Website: macys
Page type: cross-sells
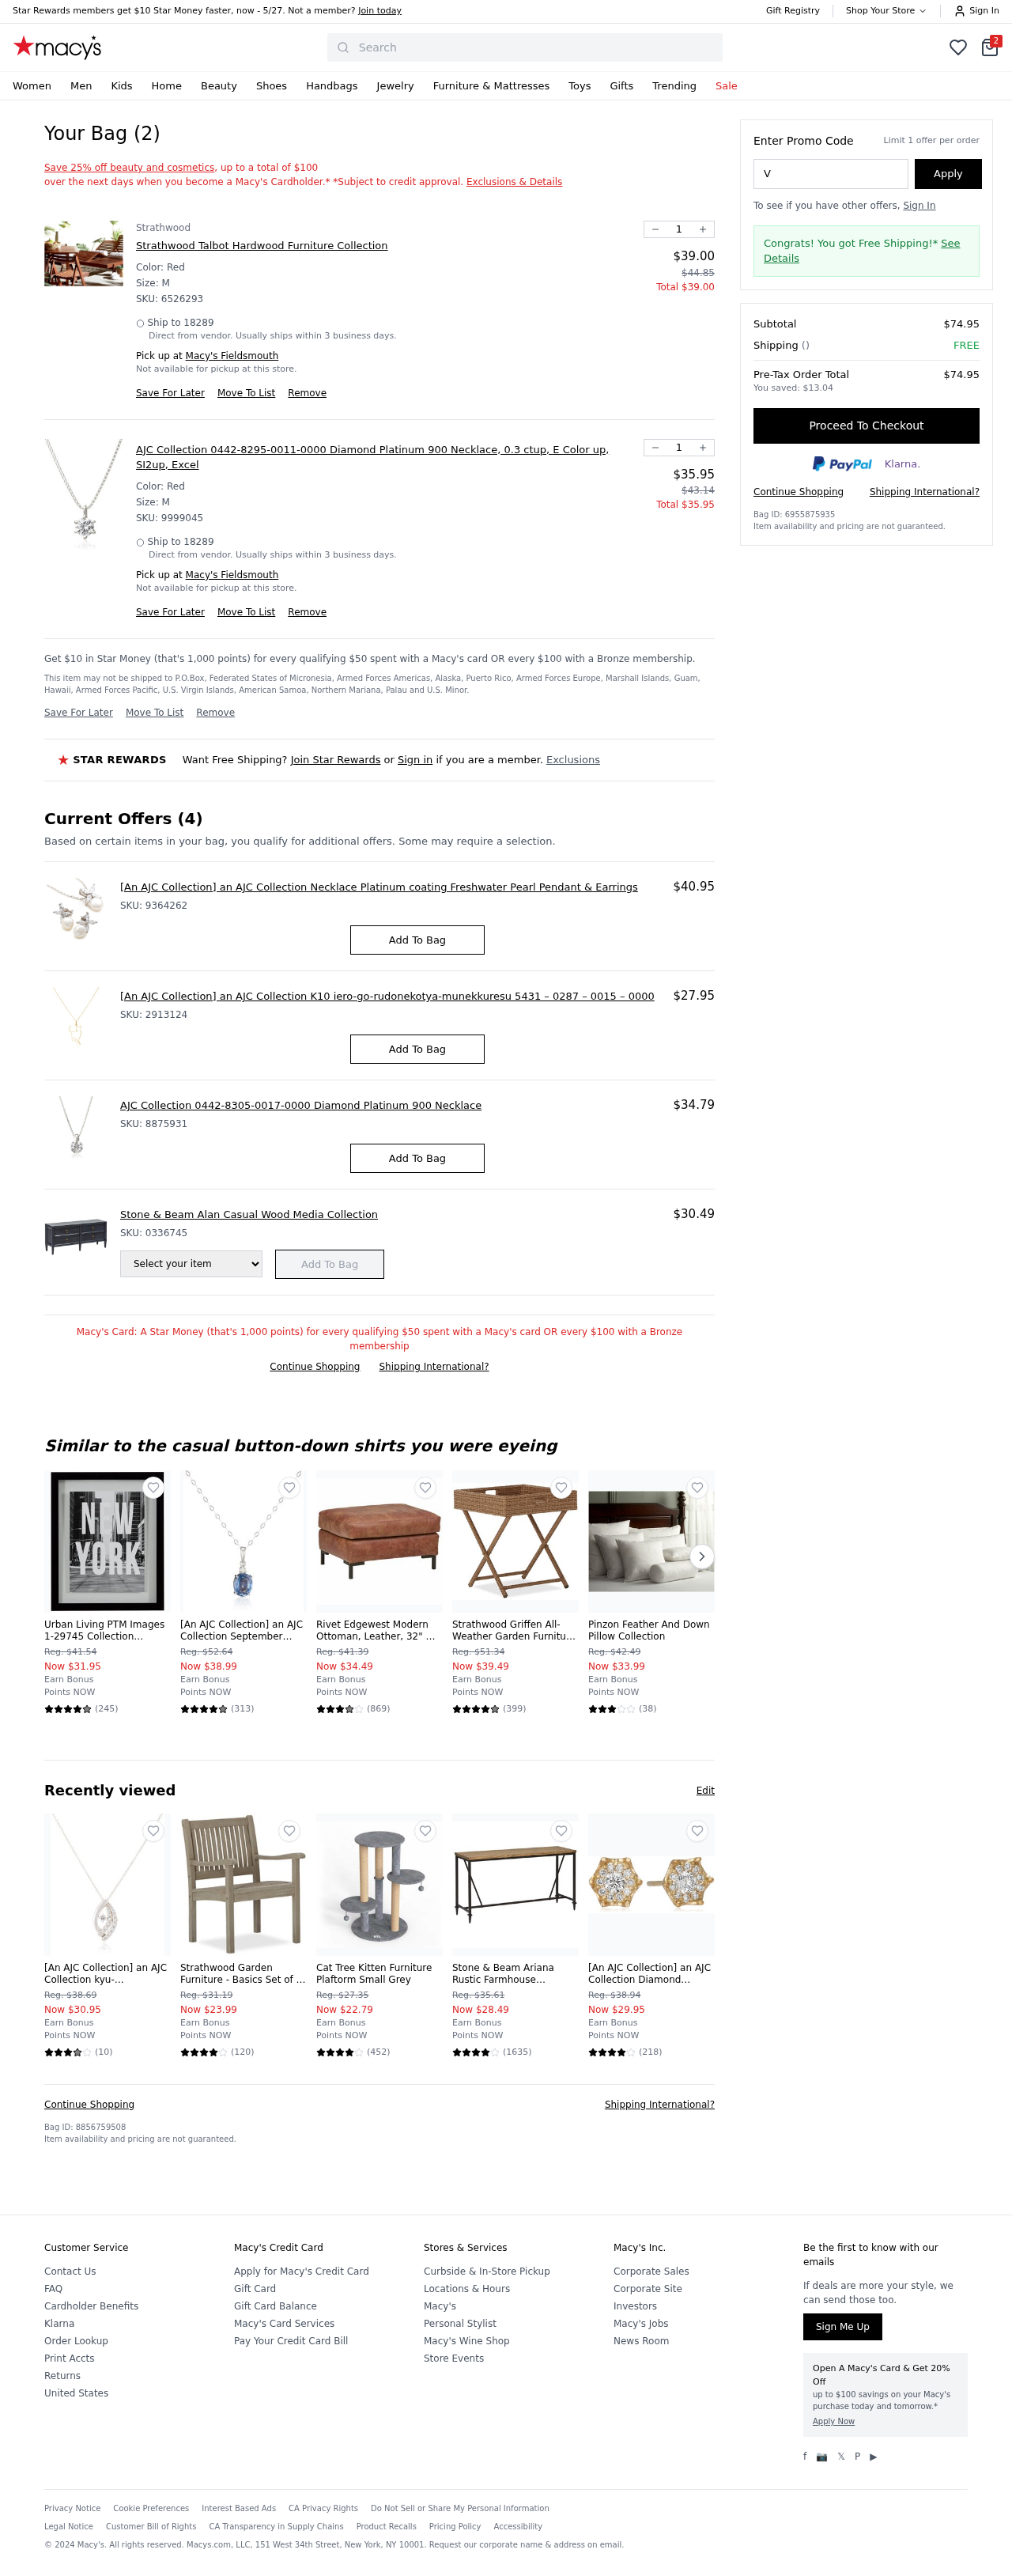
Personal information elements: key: PII_CITY
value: Fieldsmouth
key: PII_POSTCODE
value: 18289
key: PII_PROMO_CODE
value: VNIS62
Product elements: key: PRODUCT10_NAME
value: [An AJC Collection] an AJC Collection kyu-bikkuzirukoniapuratinasiruba-nekkuresu 0762 – 1314 – 0017 
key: PRODUCT10_NUM_RATINGS
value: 10
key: PRODUCT10_PRICE
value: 30.95
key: PRODUCT10_RATING
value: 3.9
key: PRODUCT11_NAME
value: Strathwood Garden Furniture - Basics Set of 2 Hardwood Deep Seat Chairs Grey
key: PRODUCT11_NUM_RATINGS
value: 120
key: PRODUCT11_PRICE
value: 23.99
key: PRODUCT11_RATING
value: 4.4
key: PRODUCT12_NAME
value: Cat Tree Kitten Furniture Plaftorm Small Grey
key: PRODUCT12_NUM_RATINGS
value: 452
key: PRODUCT12_PRICE
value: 22.79
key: PRODUCT12_RATING
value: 4.4
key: PRODUCT13_NAME
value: Stone & Beam Ariana Rustic Farmhouse Collection
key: PRODUCT13_NUM_RATINGS
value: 1635
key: PRODUCT13_PRICE
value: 28.49
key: PRODUCT13_RATING
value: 4.2
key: PRODUCT14_NAME
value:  [An AJC Collection] an AJC Collection Diamond K18 iero-go-rudopiasu (Total 0.30 CT) 0212 – 2281 – 0
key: PRODUCT14_NUM_RATINGS
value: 218
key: PRODUCT14_PRICE
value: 29.95
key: PRODUCT14_RATING
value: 4.4
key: PRODUCT15_NAME
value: [An AJC Collection] an AJC Collection Necklace Platinum coating Freshwater Pearl Pendant & Earrings
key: PRODUCT15_PRICE
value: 40.95
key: PRODUCT16_NAME
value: AJC Collection 0442-8305-0017-0000 Diamond Platinum 900 Necklace
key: PRODUCT16_PRICE
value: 34.79
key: PRODUCT1_BRAND
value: Strathwood
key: PRODUCT1_NAME
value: Strathwood Talbot Hardwood Furniture Collection
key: PRODUCT1_PRICE
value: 39
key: PRODUCT1_QUANTITY
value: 1
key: PRODUCT2_NAME
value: AJC Collection 0442-8295-0011-0000 Diamond Platinum 900 Necklace, 0.3 ctup, E Color up, SI2up, Excel
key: PRODUCT2_PRICE
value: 35.95
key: PRODUCT2_QUANTITY
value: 1
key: PRODUCT3_NAME
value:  [An AJC Collection] an AJC Collection K10 iero-go-rudonekotya-munekkuresu 5431 – 0287 – 0015 – 0000
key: PRODUCT3_PRICE
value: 27.95
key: PRODUCT4_NAME
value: Stone & Beam Alan Casual Wood Media Collection
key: PRODUCT4_PRICE
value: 30.49
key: PRODUCT5_NAME
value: Urban Living PTM Images 1-29745 Collection Framed giclee Floating Between Glass Wall Art
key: PRODUCT5_NUM_RATINGS
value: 245
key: PRODUCT5_PRICE
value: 31.95
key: PRODUCT5_RATING
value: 4.6
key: PRODUCT6_NAME
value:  [An AJC Collection] an AJC Collection September birthstone Sapphire K10 White Gold Necklace 0451 – 
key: PRODUCT6_NUM_RATINGS
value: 313
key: PRODUCT6_PRICE
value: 38.99
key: PRODUCT6_RATING
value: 4.5
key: PRODUCT7_NAME
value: Rivet Edgewest Modern Ottoman, Leather, 32" W, Saddle (Renewed)
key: PRODUCT7_NUM_RATINGS
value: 869
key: PRODUCT7_PRICE
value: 34.49
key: PRODUCT7_RATING
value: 3.8
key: PRODUCT8_NAME
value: Strathwood Griffen All-Weather Garden Furniture - Wicker / Poly Rattan Folding Tray Table, Natural
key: PRODUCT8_NUM_RATINGS
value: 399
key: PRODUCT8_PRICE
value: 39.49
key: PRODUCT8_RATING
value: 4.5
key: PRODUCT9_NAME
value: Pinzon Feather And Down Pillow Collection
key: PRODUCT9_NUM_RATINGS
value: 38
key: PRODUCT9_PRICE
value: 33.99
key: PRODUCT9_RATING
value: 3.2
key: PRODUCT1_SKU
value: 6526293
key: PRODUCT1_ORIGINAL_PRICE
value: $44.85
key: PRODUCT1_TOTAL
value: $39.00
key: PRODUCT2_SKU
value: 9999045
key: PRODUCT2_ORIGINAL_PRICE
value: $43.14
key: PRODUCT2_TOTAL
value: $35.95
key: PRODUCT15_SKU
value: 9364262
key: PRODUCT3_SKU
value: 2913124
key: PRODUCT16_SKU
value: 8875931
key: PRODUCT4_SKU
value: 0336745
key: PRODUCT5_ORIGINAL_PRICE
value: Reg. $41.54
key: PRODUCT6_ORIGINAL_PRICE
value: Reg. $52.64
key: PRODUCT7_ORIGINAL_PRICE
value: Reg. $41.39
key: PRODUCT8_ORIGINAL_PRICE
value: Reg. $51.34
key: PRODUCT9_ORIGINAL_PRICE
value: Reg. $42.49
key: PRODUCT10_ORIGINAL_PRICE
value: Reg. $38.69
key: PRODUCT11_ORIGINAL_PRICE
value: Reg. $31.19
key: PRODUCT12_ORIGINAL_PRICE
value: Reg. $27.35
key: PRODUCT13_ORIGINAL_PRICE
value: Reg. $35.61
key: PRODUCT14_ORIGINAL_PRICE
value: Reg. $38.94
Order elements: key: ORDER_NUM_ITEMS
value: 2
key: ORDER_SUBTOTAL
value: $74.95
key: ORDER_TOTAL
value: $74.95
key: ORDER_SAVINGS
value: $13.04
Search elements: key: HEADER_SEARCH
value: Search